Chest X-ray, AP view. Patient: 39 years old, sex M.
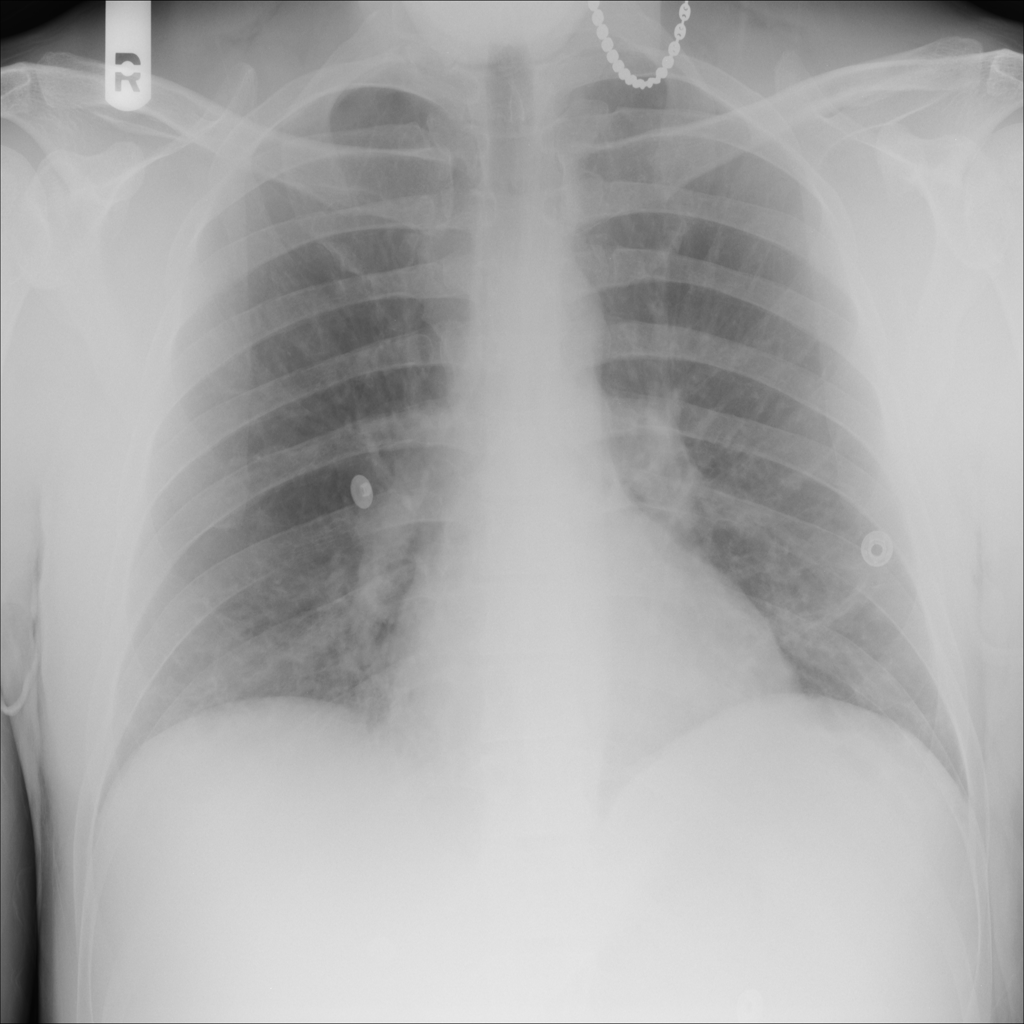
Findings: No Finding